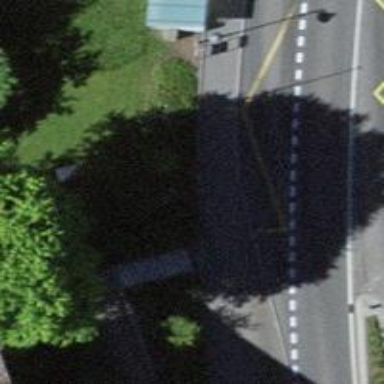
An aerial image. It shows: Platform for public transport is situated by the road.